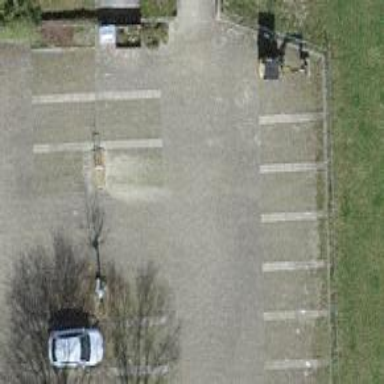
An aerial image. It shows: Parking aisle designated as service road.